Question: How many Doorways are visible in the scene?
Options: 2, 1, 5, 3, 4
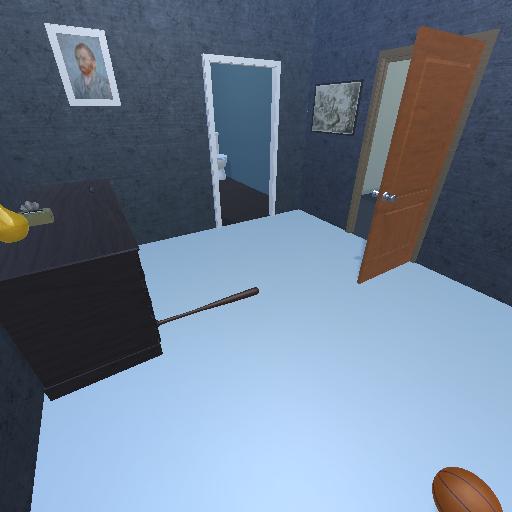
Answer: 2